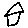
Label: house